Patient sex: M
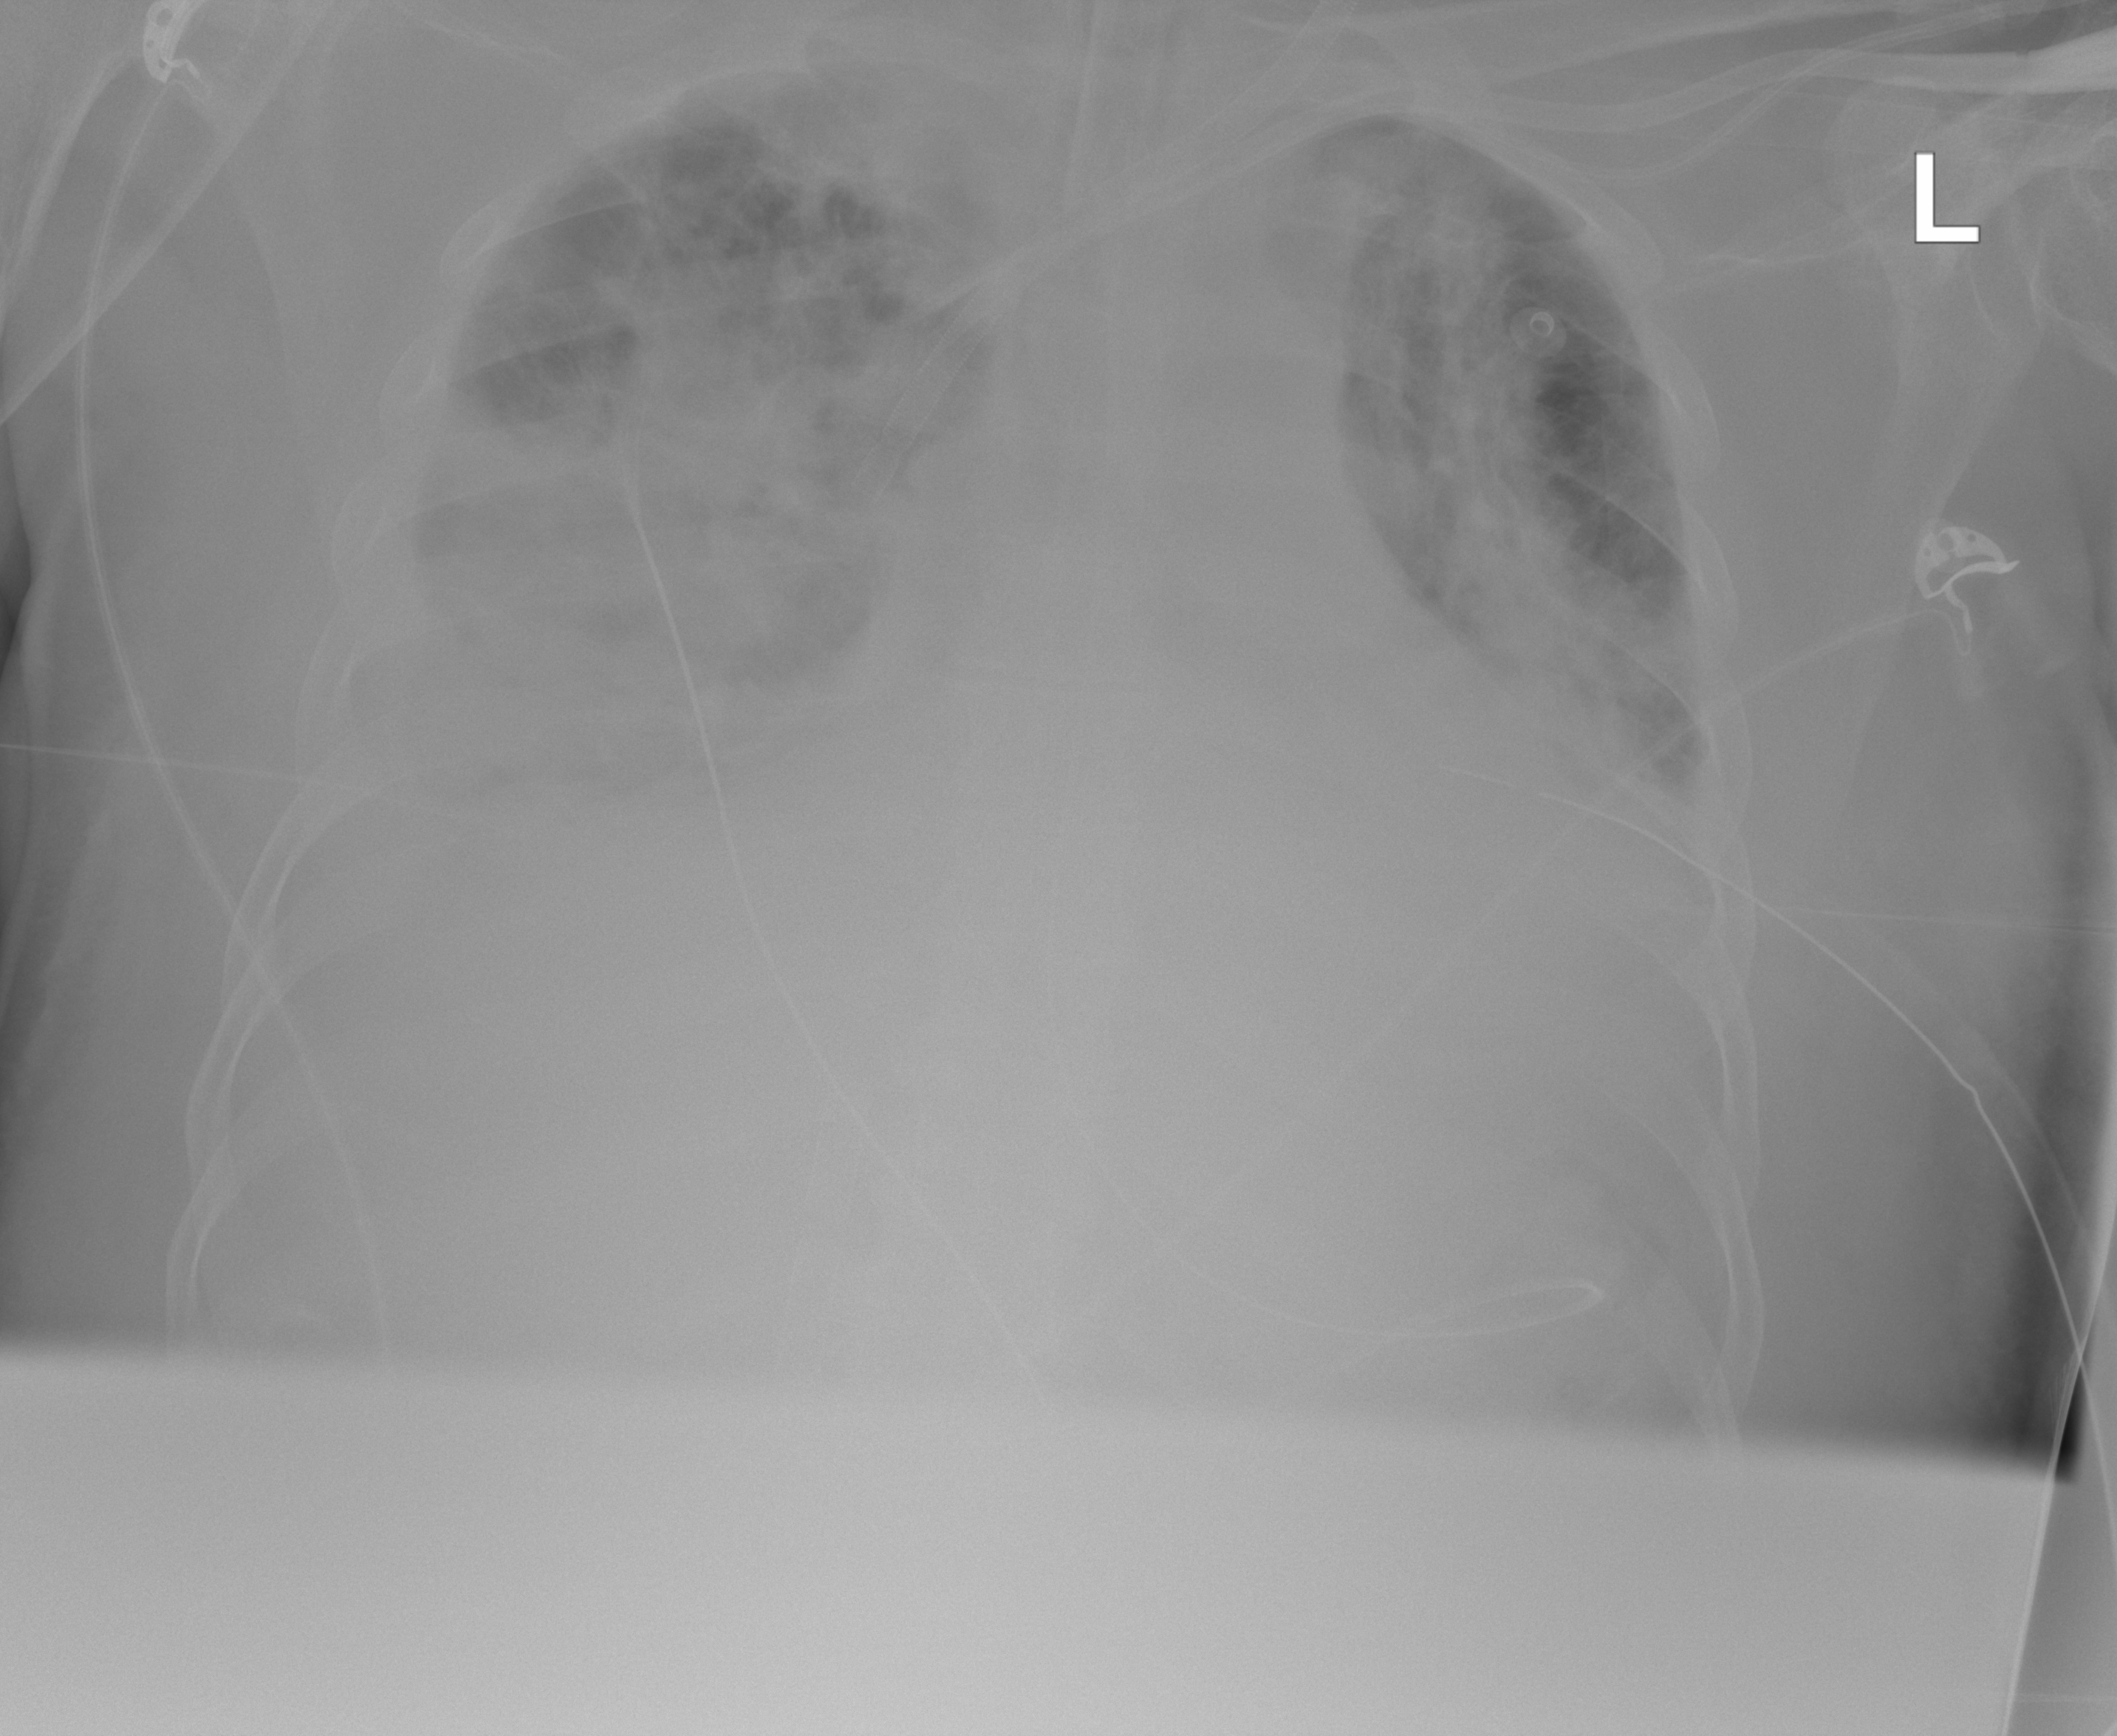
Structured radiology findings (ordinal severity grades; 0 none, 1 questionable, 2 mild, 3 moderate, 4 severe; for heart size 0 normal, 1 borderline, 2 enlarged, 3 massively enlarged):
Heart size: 2
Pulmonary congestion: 2
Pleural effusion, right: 3
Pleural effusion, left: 2
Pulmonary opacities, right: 3
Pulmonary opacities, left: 3
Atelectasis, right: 3
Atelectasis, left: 3